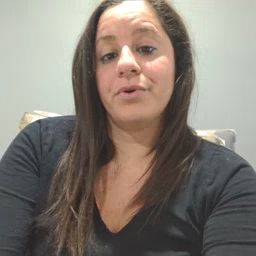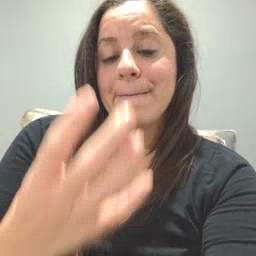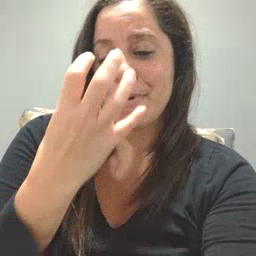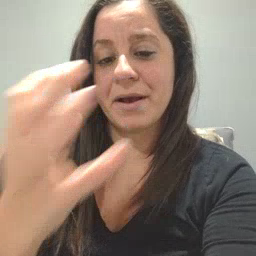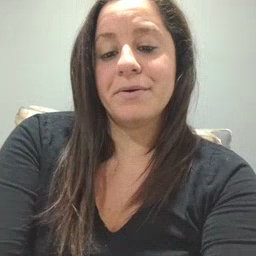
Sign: mad